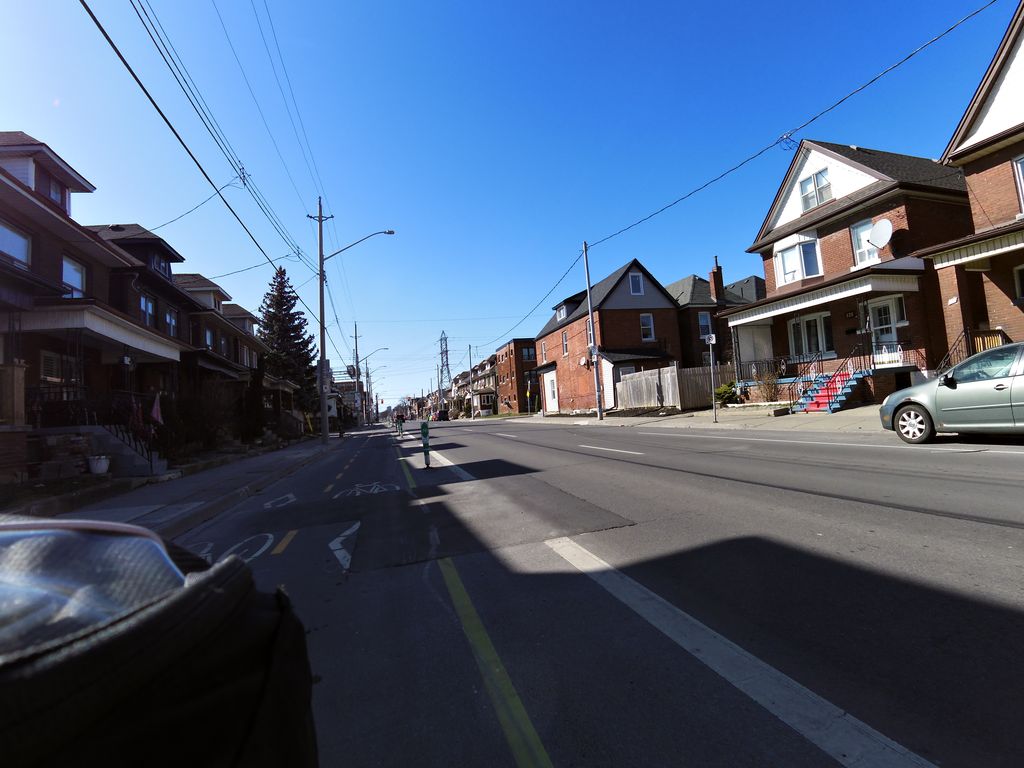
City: hamilton